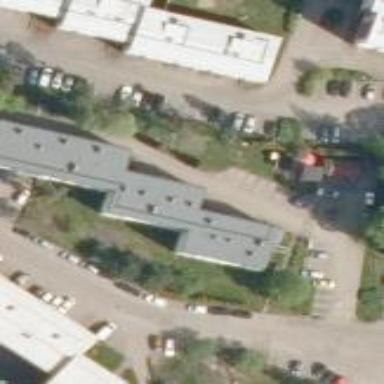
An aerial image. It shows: Terrace building.